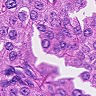
Metastatic tissue present: yes